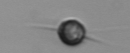
Label: Acanthoica_quattrospina